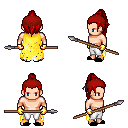
a pixel art fantasy rpg character, male body template, human, light skin, yellow tattered cape, white pants, red long topknot hairstyle, red bandana, gold gloves, black slippers, spear, four views (front, back, left, right), 2x2 character sprite sheet, small pixel art, hard edges, no anti-aliasing